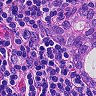
Metastatic tissue present: yes